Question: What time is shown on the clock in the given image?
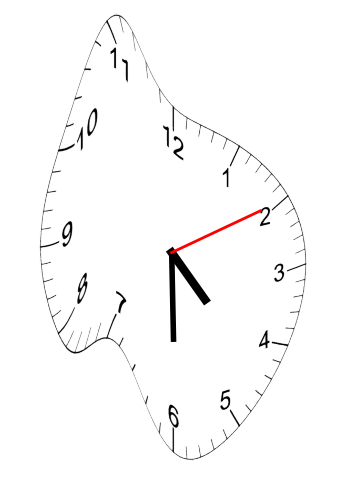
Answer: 04:30:10